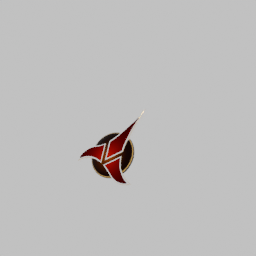
Label: decoration